Question: I've tried to insert my html text to display in my Flutter app. I've got some warning, but the result was good.
My Code:
'''
final response = await http.get(
Uri.parse(BaseUrl.apiBaseUrl + 'myapi'),
headers: { HttpHeaders.authorizationHeader: "Bearer " + token });
final result = json.decode(response.body);
'''
How I fix this warning?
> I/flutter ( 8104): FormatException: Unexpected character (at character
1. I/flutter ( 8104): I/flutter ( 8104): ^ I/flutter ( 8104): FormatException: Unexpected character (at character 1) I/flutter ( 8104): I/flutter ( 8104): ^
Output:

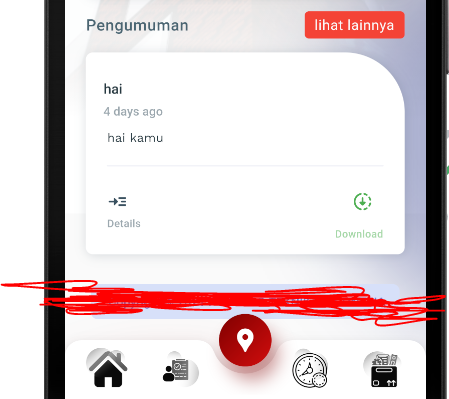
Answer: The problem is on 'final result = json.decode(response.body);'
In your response body, you are either getting a null or a non JSON format. That's why when your code is decoding it into JSON there is an exception.